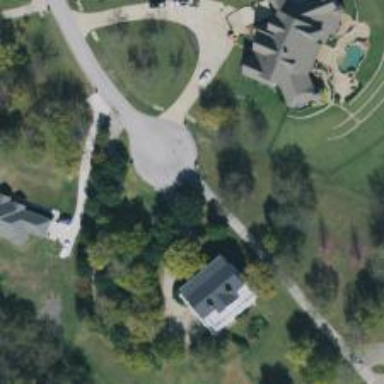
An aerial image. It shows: Driveway leading to service road.